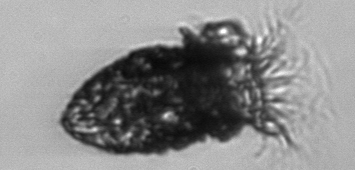
Label: Stenosemella_pacifica